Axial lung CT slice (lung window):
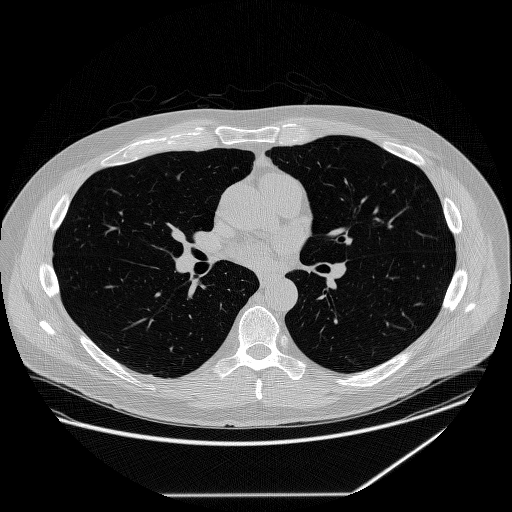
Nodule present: no